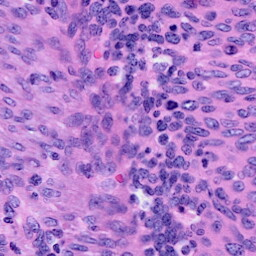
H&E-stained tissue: Cervix